Field crop: maize
Growth stage: 2
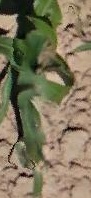
Species: maize